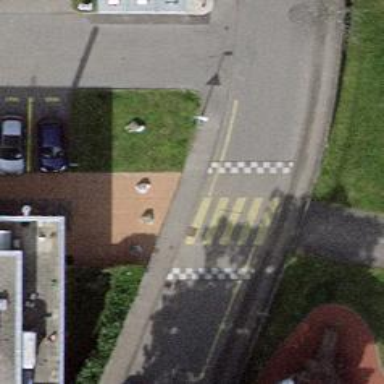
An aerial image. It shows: Zebra crossing on the road.